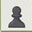
Piece: bP